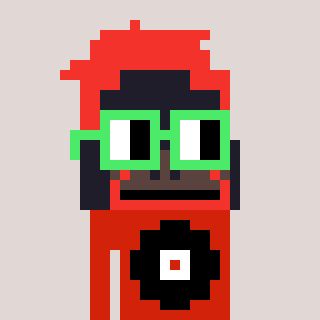
a pixel art character with square light green glasses, a orangutan-shaped head and a red-colored body on a warm background